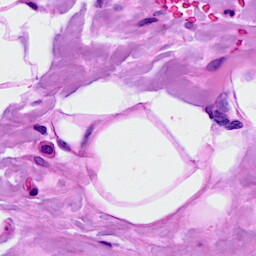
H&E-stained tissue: Breast